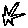
Label: star